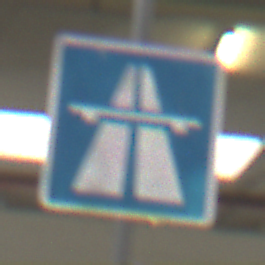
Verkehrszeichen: Autobahn
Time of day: Midday
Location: Roofed (Urban)
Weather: Overcast
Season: NotSpecified
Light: Artificial